Question: I have created a standard ASP.Net web project in Visual Studio 2013 and enabled authentication.
A class called 'StartupAuth.cs' is created auotmatically, with following lines. When the app runs on localhost dev server it throws an exception as pasted in screen shot below the code. I need to have it run in localhost dev server when authenticating through Google, Twitter, Facebook and Window Live.
: Can I provide any valid string values to the parameters - clientId, clientSecret and appId? If not, then from where do I get valid values for these?
'''
// Uncomment the following lines to enable logging in with third party login providers
app.UseMicrosoftAccountAuthentication(
clientId: "",
clientSecret: "");
app.UseTwitterAuthentication(
consumerKey: "",
consumerSecret: "");
app.UseFacebookAuthentication(
appId: "",
appSecret: "");
app.UseGoogleAuthentication(new GoogleOAuth2AuthenticationOptions()
{
ClientId = "",
ClientSecret = ""
});
'''

:
Since OAuth2 is the latest for third-party authentication, the instructions at following URL should be used: <URL>. I followed the steps at above URL, and found that Google authentication on localhost worked perfectly.
: The instructions at this url (<URL> are for OpenID authentication which is different from the latest OAuth2 authentication, and therefore will not work for Google authentication.
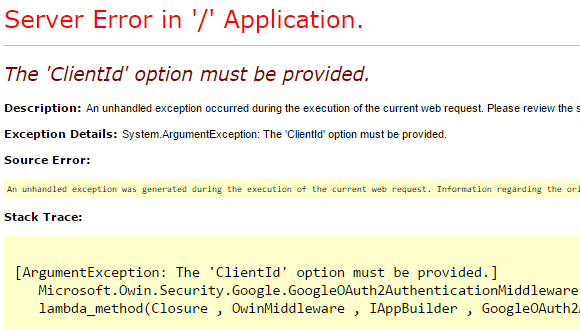
Answer: No, you cannot enter any string. You will need to register with each provider to get the parameters that you need.
See <URL> for instructions on how to do this.